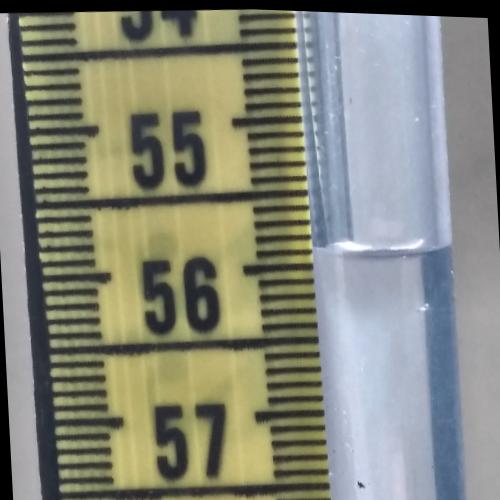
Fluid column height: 55.9 cm